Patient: sex F, age 59
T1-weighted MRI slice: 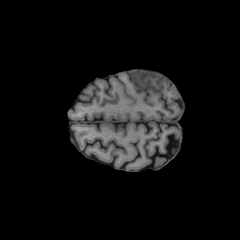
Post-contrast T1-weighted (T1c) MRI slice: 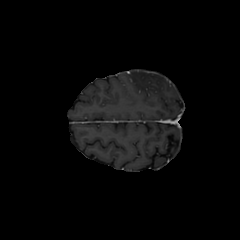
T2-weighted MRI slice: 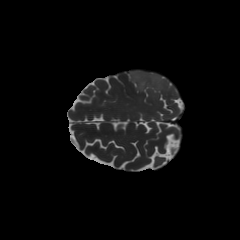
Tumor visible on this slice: yes
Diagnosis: Astrocytoma, IDH-mutant
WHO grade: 3